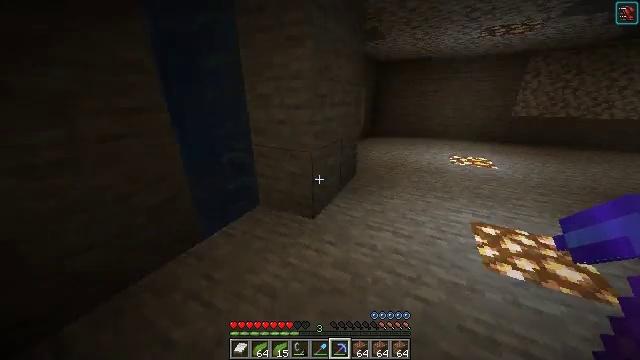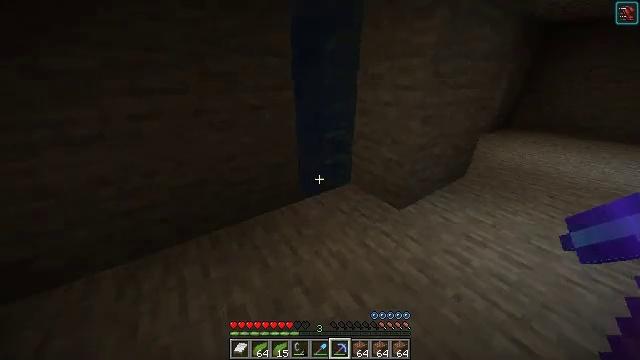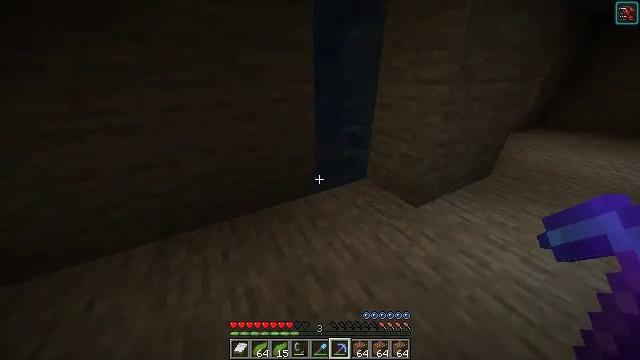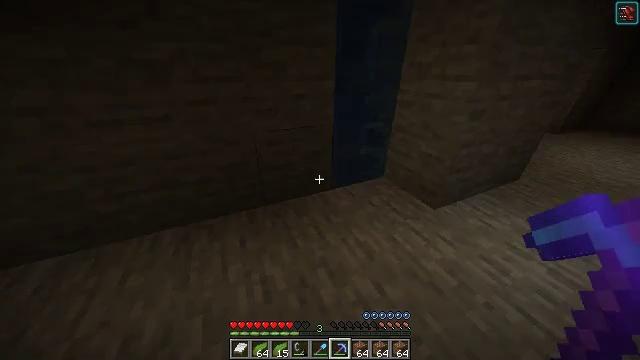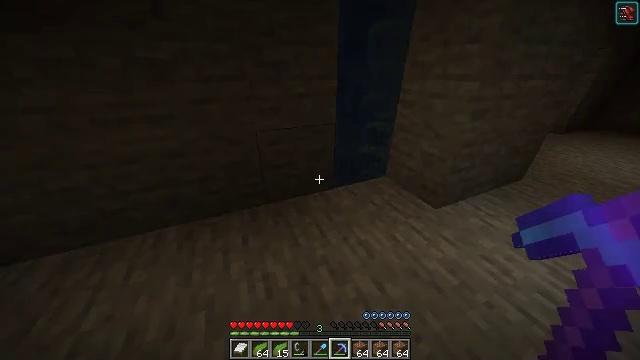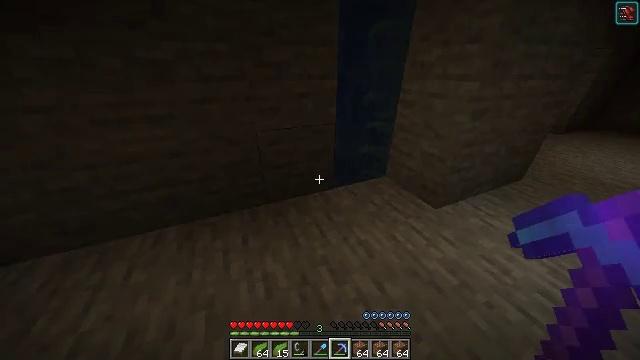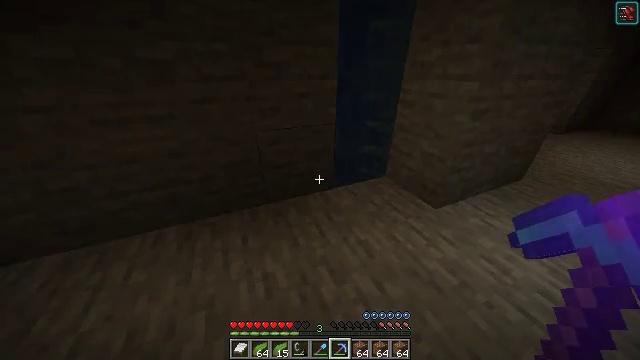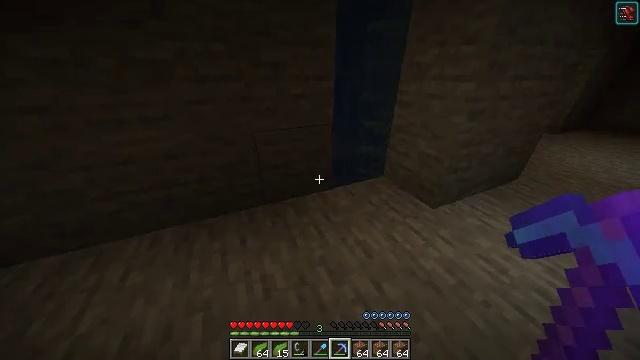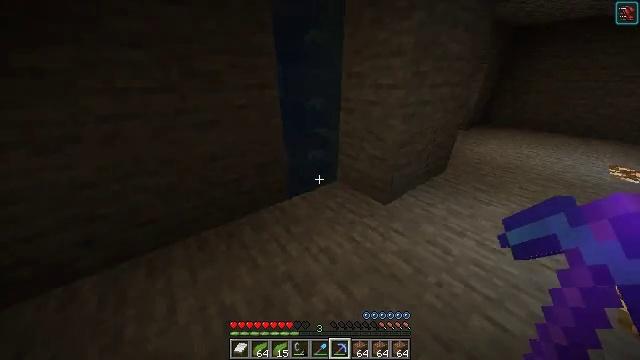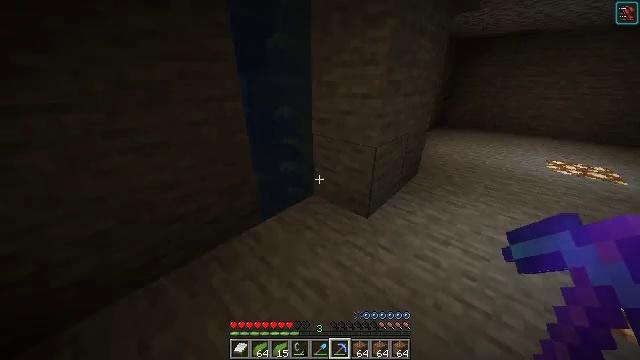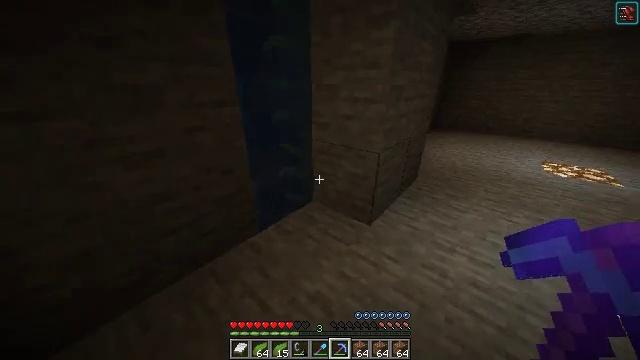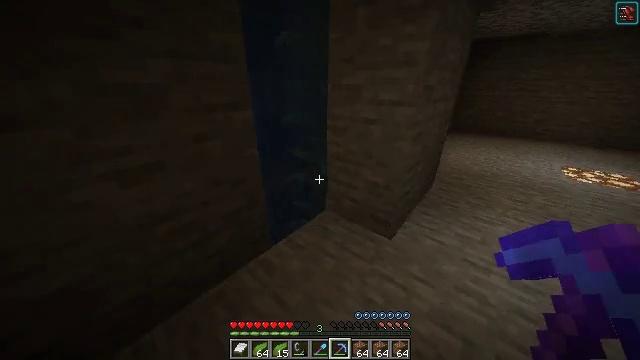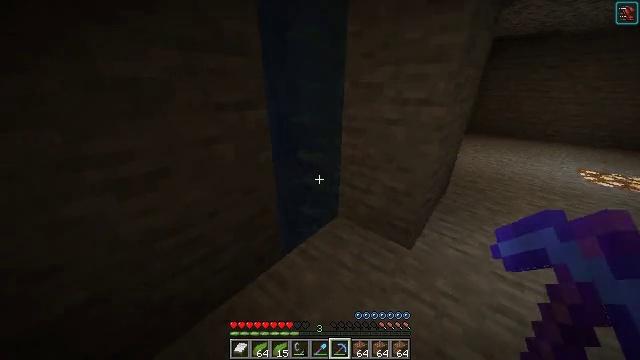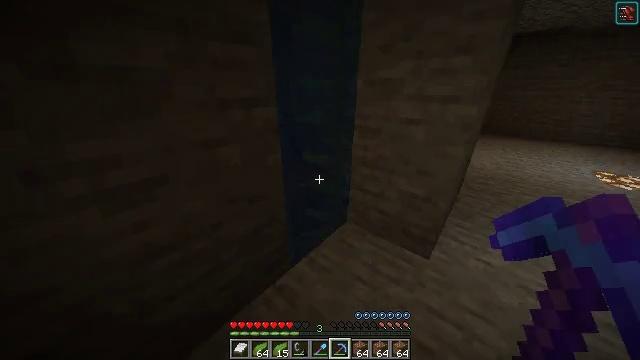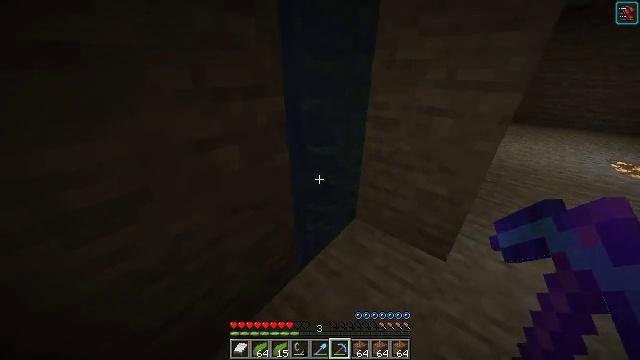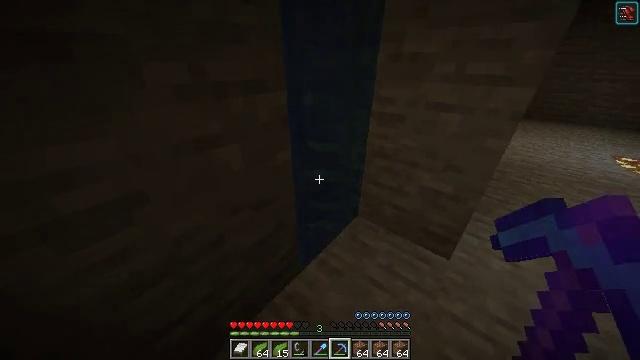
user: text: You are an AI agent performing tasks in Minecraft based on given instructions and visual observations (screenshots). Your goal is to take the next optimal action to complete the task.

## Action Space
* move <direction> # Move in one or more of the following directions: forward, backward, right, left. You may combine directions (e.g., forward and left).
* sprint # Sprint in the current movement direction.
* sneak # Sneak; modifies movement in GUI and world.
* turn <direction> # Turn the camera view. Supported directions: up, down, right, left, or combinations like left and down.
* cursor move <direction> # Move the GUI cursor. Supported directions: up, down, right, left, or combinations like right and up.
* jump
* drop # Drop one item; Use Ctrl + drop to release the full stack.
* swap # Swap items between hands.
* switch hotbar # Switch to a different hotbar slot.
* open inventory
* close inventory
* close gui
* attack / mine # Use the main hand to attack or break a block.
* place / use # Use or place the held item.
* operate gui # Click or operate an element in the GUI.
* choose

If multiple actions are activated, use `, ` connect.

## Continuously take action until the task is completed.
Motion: motion action
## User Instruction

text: Mine the kelp plant underwater.
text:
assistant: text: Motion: turn left and down
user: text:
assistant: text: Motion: turn left and down
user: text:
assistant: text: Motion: turn left
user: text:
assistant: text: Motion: no_op
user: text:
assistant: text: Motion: no_op
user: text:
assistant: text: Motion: no_op
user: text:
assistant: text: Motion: no_op
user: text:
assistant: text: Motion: move forward, turn right and up
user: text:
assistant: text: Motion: move forward and move left, turn right and up
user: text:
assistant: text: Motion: move forward and move left, turn right
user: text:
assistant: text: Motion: move forward and move left
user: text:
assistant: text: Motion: move forward and move left
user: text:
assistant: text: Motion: move forward
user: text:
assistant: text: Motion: turn down
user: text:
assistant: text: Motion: turn down
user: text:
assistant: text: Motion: no_op
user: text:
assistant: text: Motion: no_op
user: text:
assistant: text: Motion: no_op
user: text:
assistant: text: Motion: no_op
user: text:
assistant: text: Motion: no_op
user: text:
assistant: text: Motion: no_op
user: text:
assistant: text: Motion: no_op
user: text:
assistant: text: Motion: no_op
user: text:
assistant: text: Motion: no_op
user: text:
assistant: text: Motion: no_op
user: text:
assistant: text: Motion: no_op
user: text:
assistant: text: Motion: no_op
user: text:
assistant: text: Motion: no_op
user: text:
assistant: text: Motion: no_op
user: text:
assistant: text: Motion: no_op